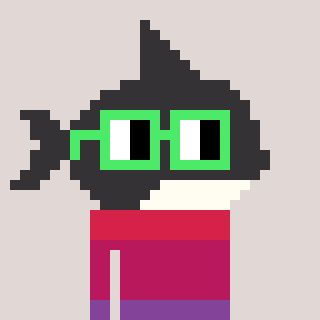
a pixel art character with square light green glasses, a orca-shaped head and a blue-colored body on a warm background